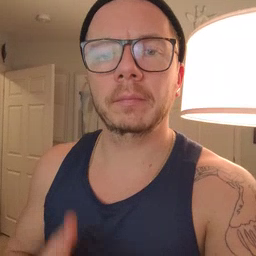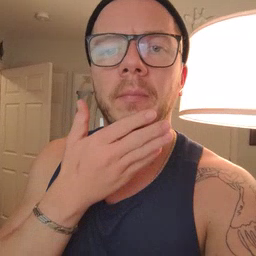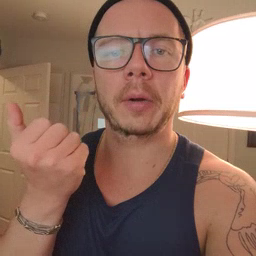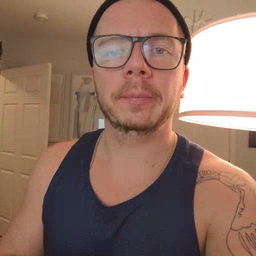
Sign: better